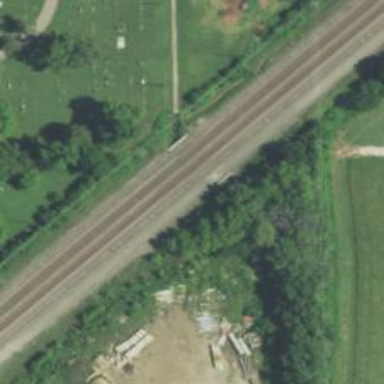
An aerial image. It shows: Bridge passing over two railway tracks.